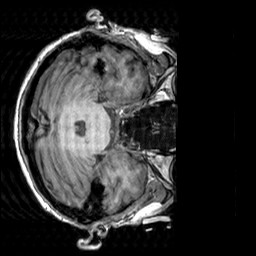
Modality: T1w
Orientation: axial
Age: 75
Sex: male
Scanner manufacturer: siemens
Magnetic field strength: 3 T
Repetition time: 2.3 s
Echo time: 0.00303 s